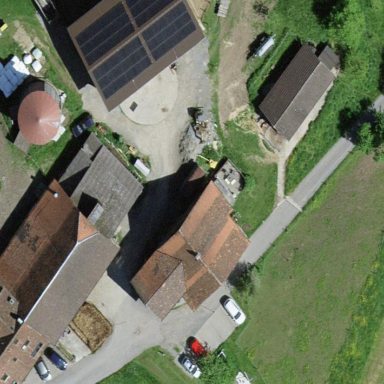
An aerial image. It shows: Farm with farmyard.